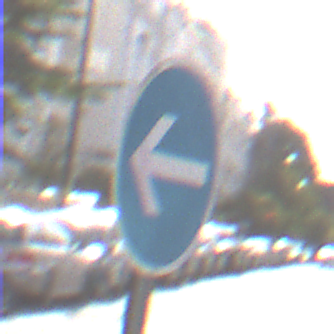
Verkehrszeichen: VorgeschriebeneFahrtrichtungHierLinks
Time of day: MorningAfternoon
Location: Outdoor (Urban)
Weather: PartlyCloudy
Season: NotSpecified
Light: Natural